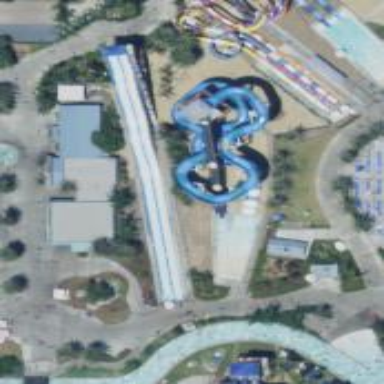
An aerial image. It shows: Water slide attraction.